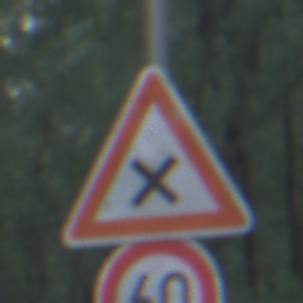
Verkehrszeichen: KreuzungOderEinmuendung
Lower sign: Geschwindigkeit60
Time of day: SunriseSunset
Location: Outdoor (Nature)
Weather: NotSpecified
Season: Autumn
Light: Natural